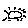
Label: sun